Question: I have a pivot table in which I want to show on time delivery %:

My "on time lines count" is the total amount of lines I have shipped on time. The total lines count is the total lines count regardless if it has shipped on time or not. For example my on time delivery % on month 1 should be 79.8% which is 1227/1537.
How can I get this to show inside of my pivot table.
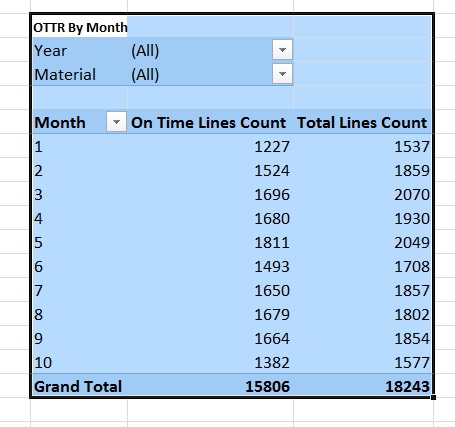
Answer: Add a Calculated Field with Formula:
'''
=On Time Lines Count / Total Lines Count
'''